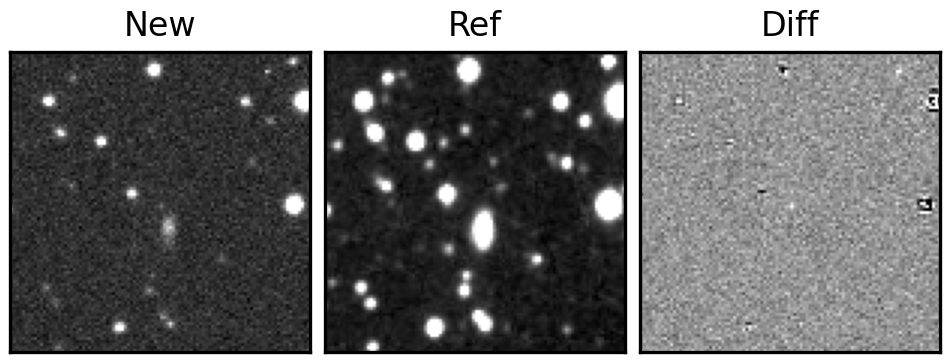
Label: real